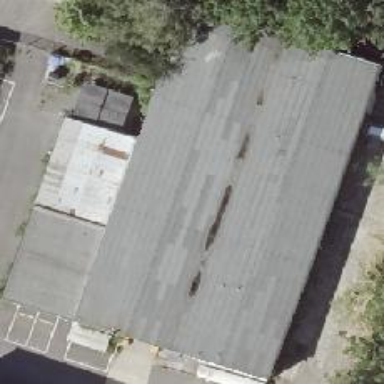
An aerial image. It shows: Industrial building.